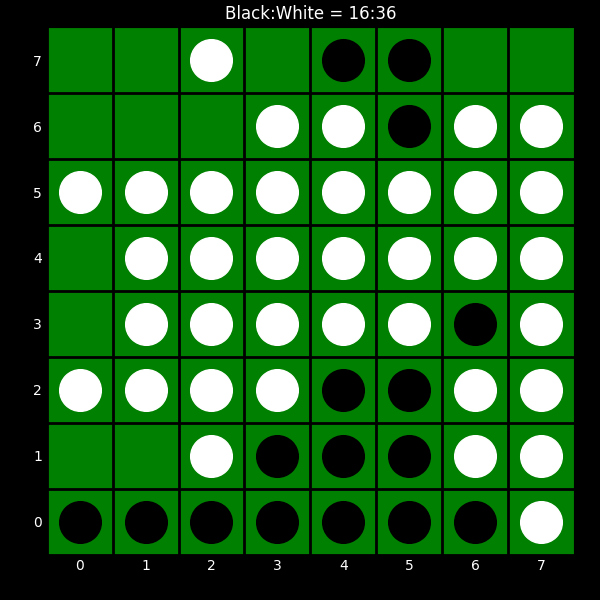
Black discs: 16
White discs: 36